Interaction volume radius: 5 \u00c5
Interaction volume height: 10 \u00c5
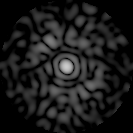
Disorder parameter: 0.8651